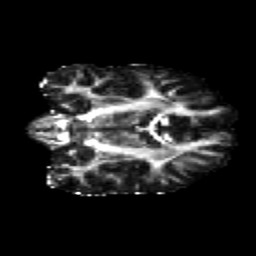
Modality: FA
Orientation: coronal
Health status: healthy
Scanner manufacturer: siemens
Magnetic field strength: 3 T
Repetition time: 12 s
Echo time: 0.092 s